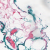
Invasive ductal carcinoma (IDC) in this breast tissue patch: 0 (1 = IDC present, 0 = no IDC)